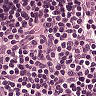
Metastatic tissue present: no